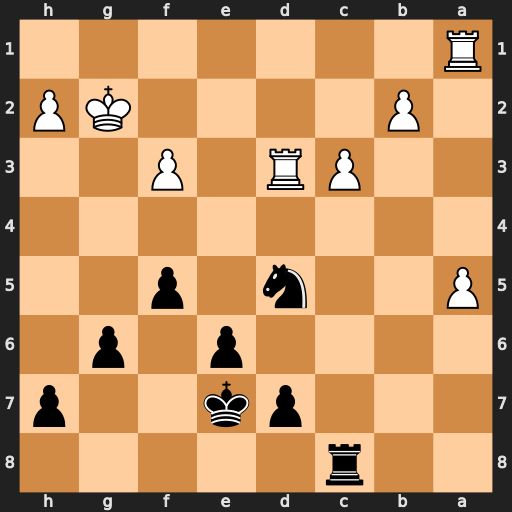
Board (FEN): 2r5/3pk2p/4p1p1/P2n1p2/8/2PR1P2/1P4KP/R7
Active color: b
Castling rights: -
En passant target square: -
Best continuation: Nf4+ Kf1 Nxd3